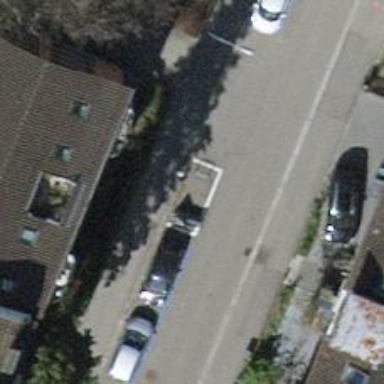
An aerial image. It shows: Bicycle parking area.